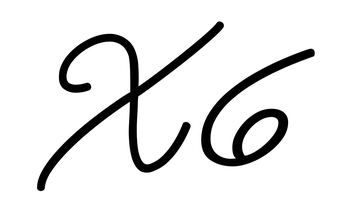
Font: MeowScript-Regular